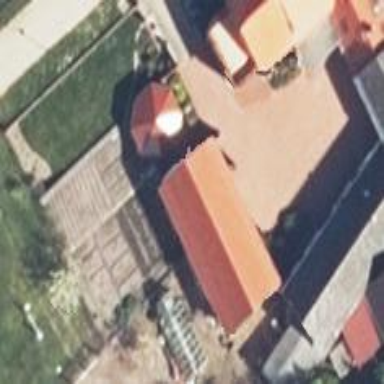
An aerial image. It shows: Simple house.